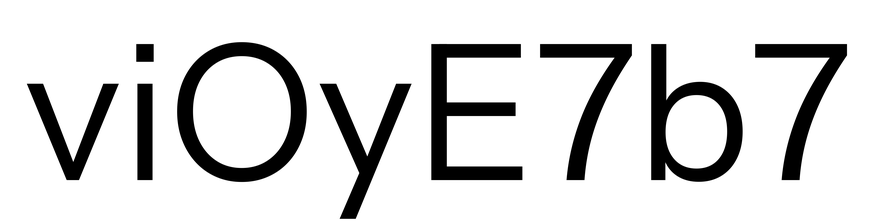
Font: InstrumentSans_Regular